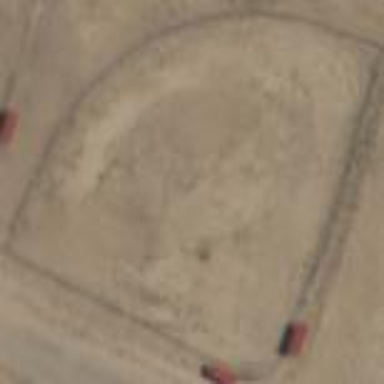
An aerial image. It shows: Baseball pitch for leisure land.